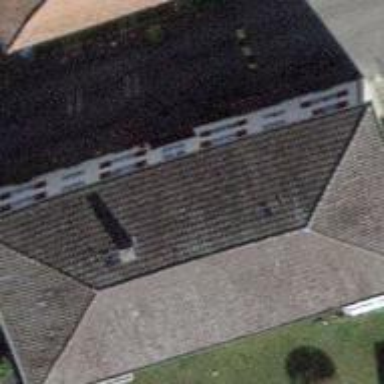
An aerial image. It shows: Building with tiled roof.